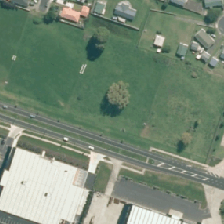
Land cover: high_producing_grassland